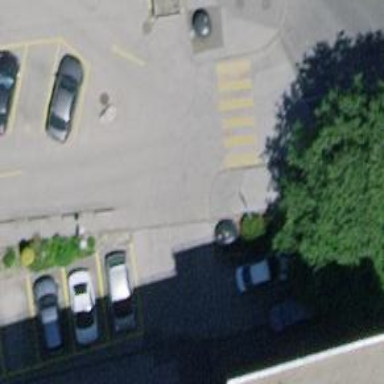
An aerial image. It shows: Kerb barrier.